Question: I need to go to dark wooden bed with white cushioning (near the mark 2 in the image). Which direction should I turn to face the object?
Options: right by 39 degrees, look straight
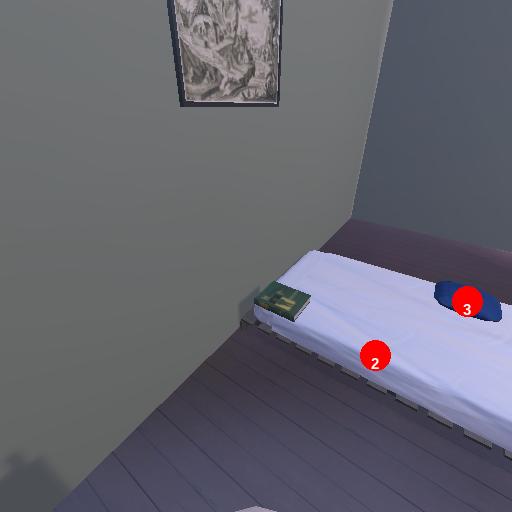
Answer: right by 39 degrees